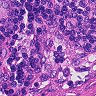
Metastatic tissue present: no